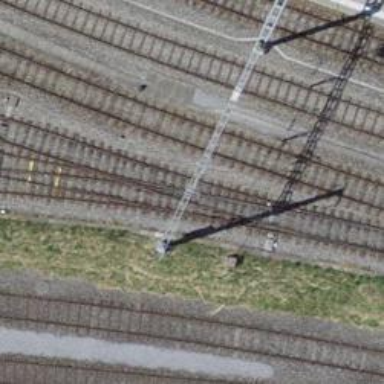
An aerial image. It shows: Rail yard with electrified rails and single track.